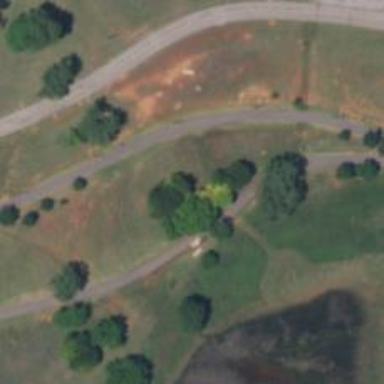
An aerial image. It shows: Disc golf basket.